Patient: sex F, age 51
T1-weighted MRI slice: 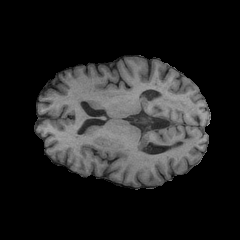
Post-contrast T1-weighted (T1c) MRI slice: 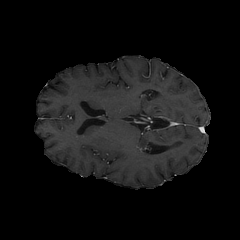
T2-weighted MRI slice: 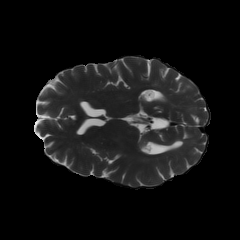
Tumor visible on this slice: yes
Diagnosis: Glioblastoma, IDH-wildtype
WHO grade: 4